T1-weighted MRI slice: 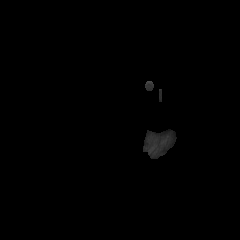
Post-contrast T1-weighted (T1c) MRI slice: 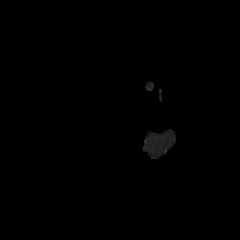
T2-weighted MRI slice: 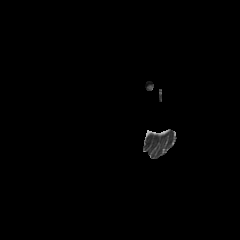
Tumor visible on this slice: no